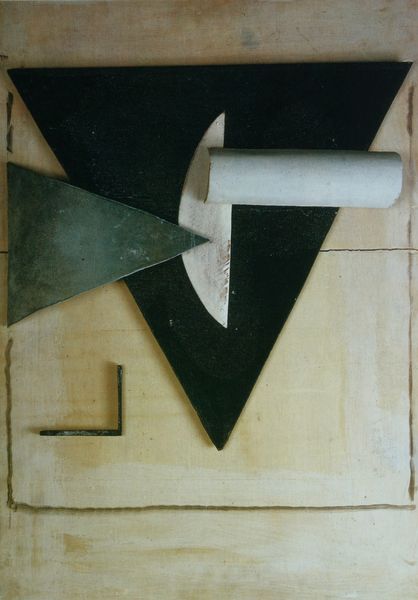
Titel: Suprematistisches Relief
Künstler: Iwan Puni
Standort: Zürich
Institution: (Privatsammlung)
Schlagwörter: weiß, dreieck, grün, ocker, braun, grau, holz, kreide, schwarz, beige, muster, zylinder, architektur, spitze, stoff, oval, skulptur, ecke, abstrakt, modern, formen, linien, metall, faden, plastik, abstraktion, assemblage, collage, segment, linie, form, halbmond, halbkreis, geometrisch, dreiecke, objekt, geometrie, dreiceck, winkel, geometrische abstraktion, malewitsch, geometischer, geometrischer abstraktion